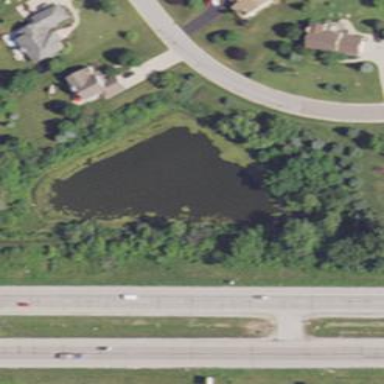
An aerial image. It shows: Pond with natural water.